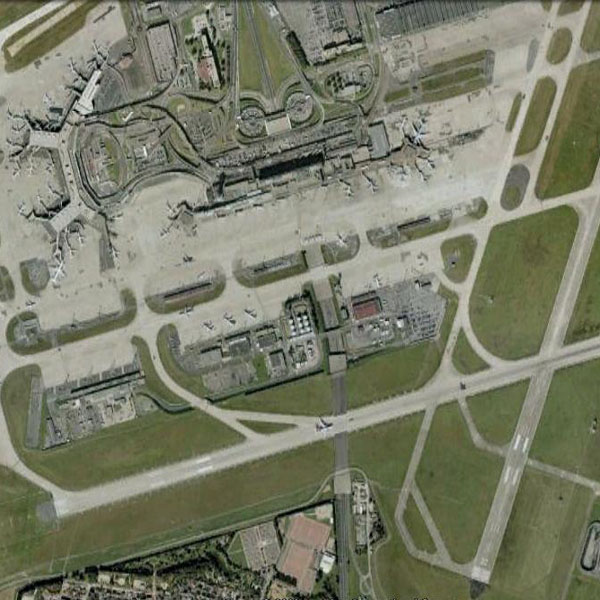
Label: Airport